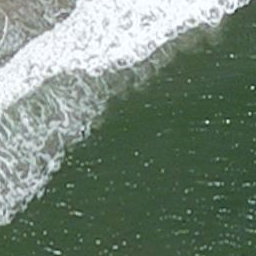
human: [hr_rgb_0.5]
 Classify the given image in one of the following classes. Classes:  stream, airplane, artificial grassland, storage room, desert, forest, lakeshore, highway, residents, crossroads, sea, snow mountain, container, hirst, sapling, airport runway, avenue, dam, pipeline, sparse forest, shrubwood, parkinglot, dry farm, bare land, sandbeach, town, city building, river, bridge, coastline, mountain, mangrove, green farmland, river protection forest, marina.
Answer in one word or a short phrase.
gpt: coastline